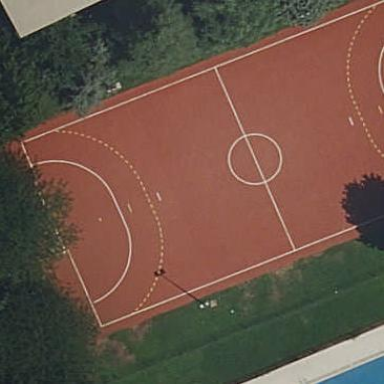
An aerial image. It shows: Futsal pitch for leisure and sports activities.